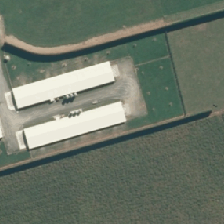
Land cover: urban_build_up